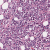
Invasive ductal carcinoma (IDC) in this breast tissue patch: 1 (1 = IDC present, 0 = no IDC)